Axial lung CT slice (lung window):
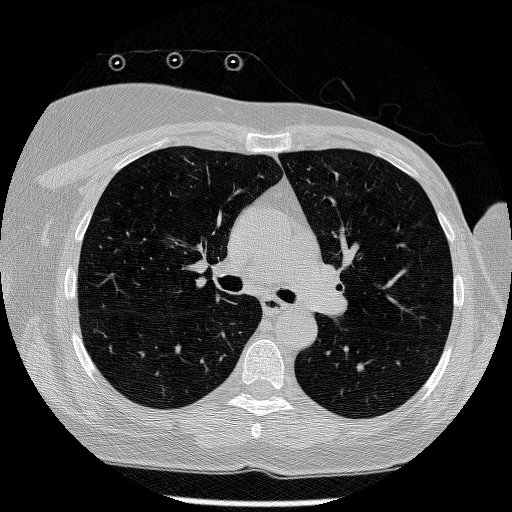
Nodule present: no